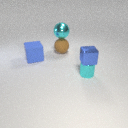
small cyan metal cylinder below small blue metal cube